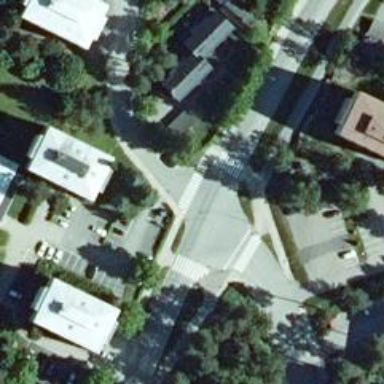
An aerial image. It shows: Uncontrolled crossing on the road.